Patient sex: F
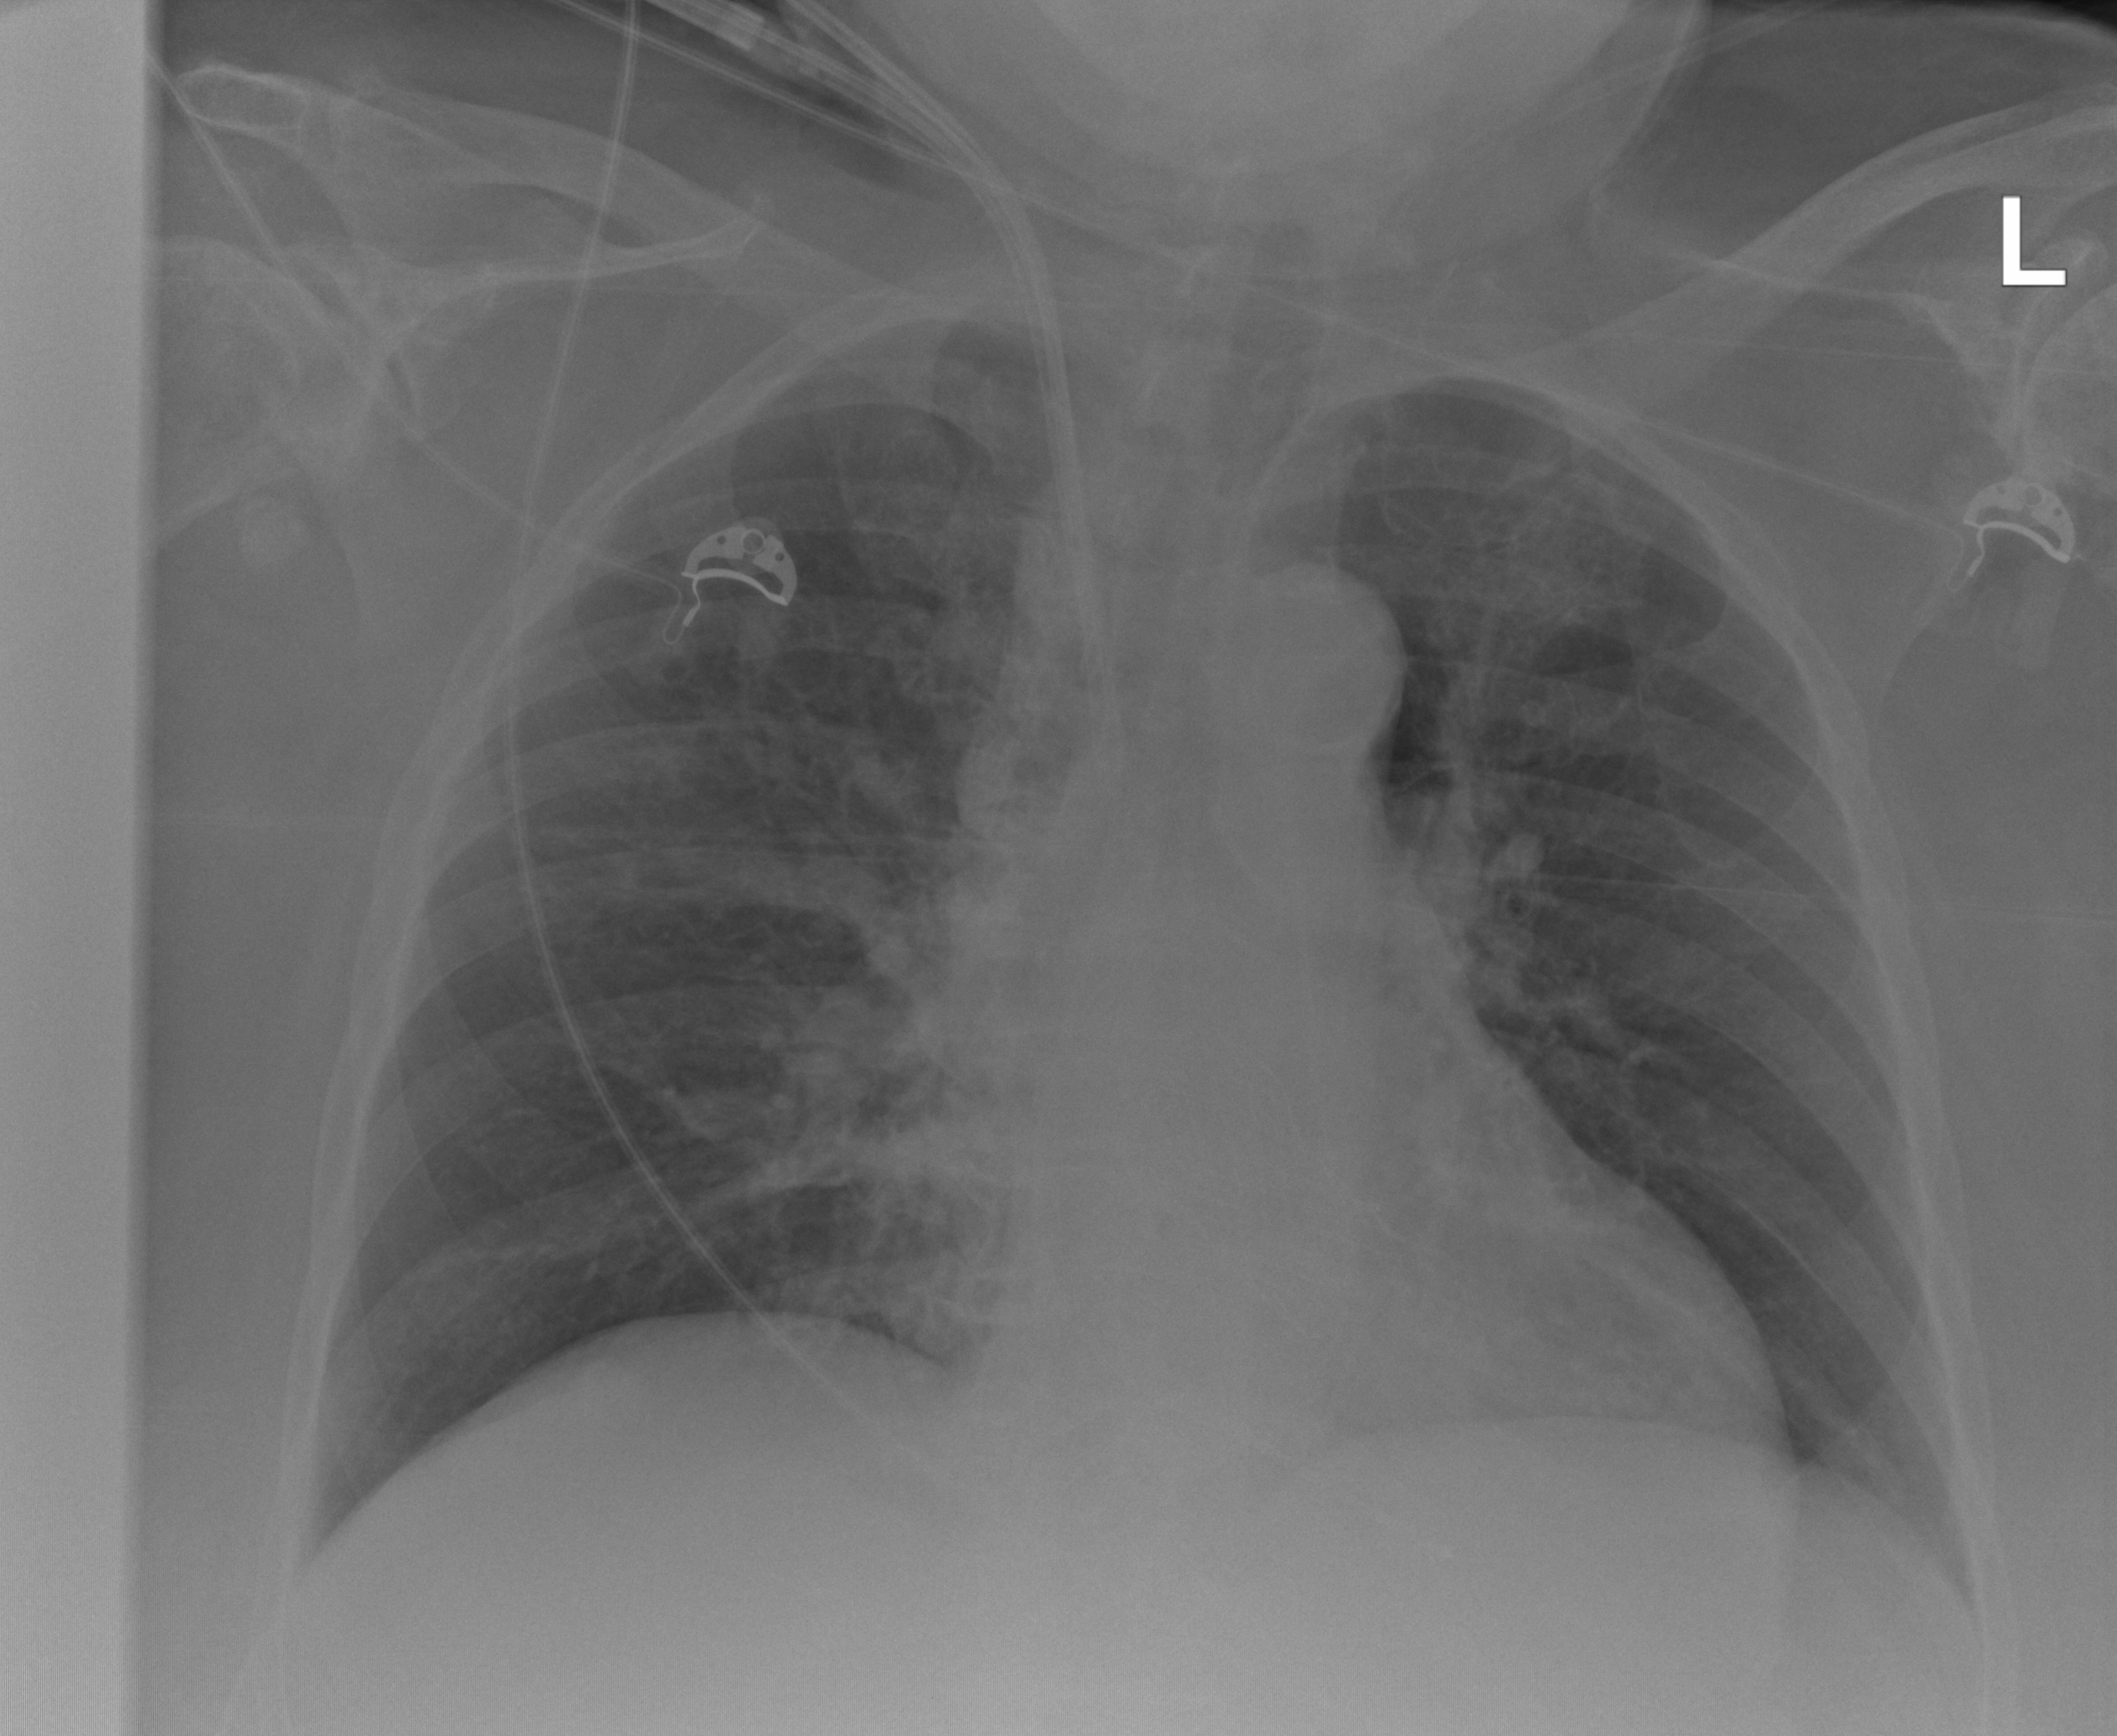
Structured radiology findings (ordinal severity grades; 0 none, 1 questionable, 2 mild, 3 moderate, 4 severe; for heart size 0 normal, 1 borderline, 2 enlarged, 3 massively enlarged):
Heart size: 0
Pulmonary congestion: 0
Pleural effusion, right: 0
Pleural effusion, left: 0
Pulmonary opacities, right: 0
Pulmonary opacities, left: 0
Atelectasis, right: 0
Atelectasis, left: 0